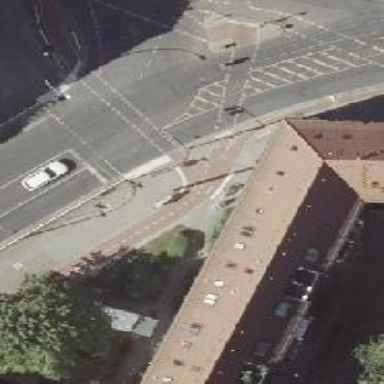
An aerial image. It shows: Road with traffic signals controlling the flow of traffic.